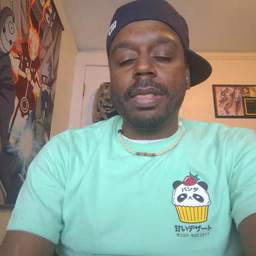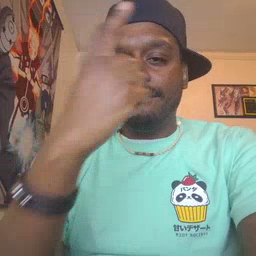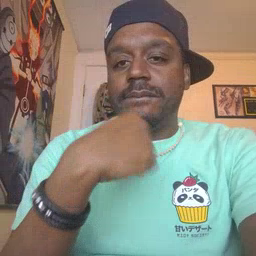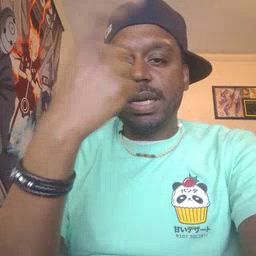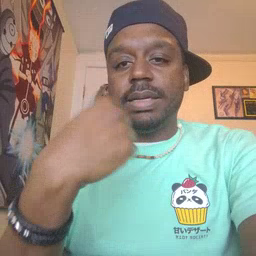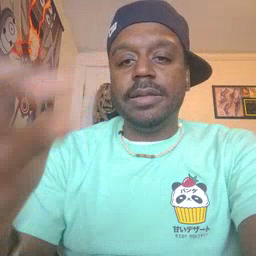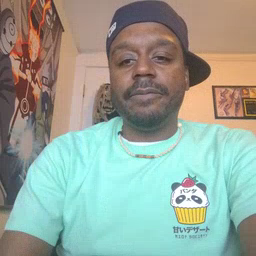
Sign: face